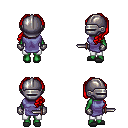
a pixel art fantasy rpg character, female body template, orc, green skin, chain tabard jacket, white pants, red princess hairstyle, metal helm, metal gloves, gray slippers, dagger, four views (front, back, left, right), 2x2 character sprite sheet, small pixel art, hard edges, no anti-aliasing